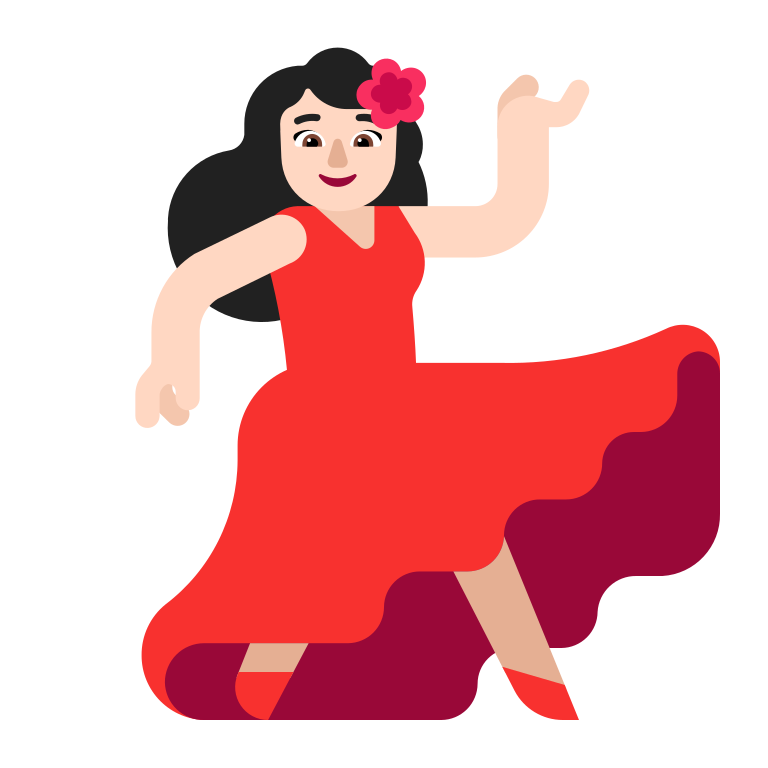
woman dancing flat light